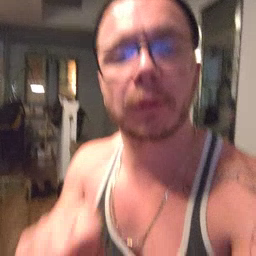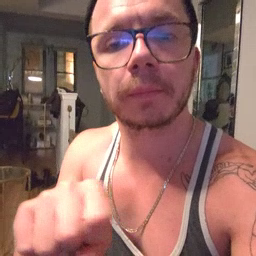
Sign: shoe